Question: I have seen extensions display an important notification in the bottom right when vscode auto-dates them, like this:

How can I display a message like this the time someone runs the new version of an extension I maintain?
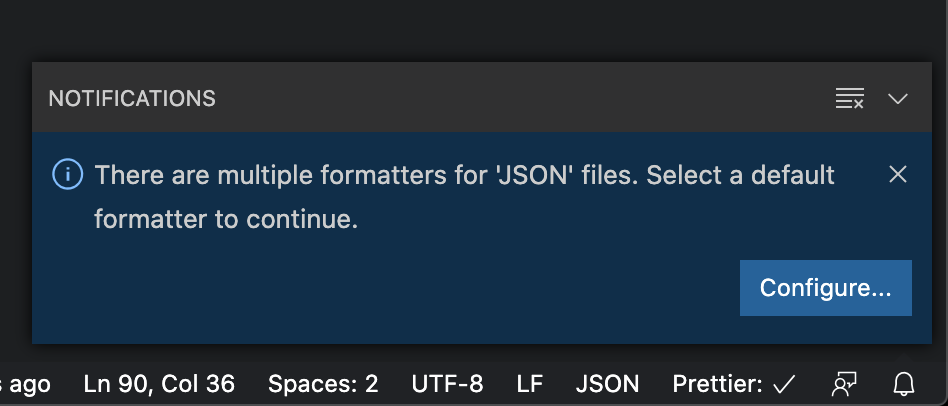
Answer: I have looked at the source code of the 'Material Theme' how they do it. It was the first extension to show me such a message and a theme extension would not have a lot of code.
What they do is: write a file in the directory of the extension that contains the version number of the extension the last time they showed the message. It is stored in JSON format because 'package.json' is too.
On activation:
- 'user_config.json''package.json'- - 'user_config.json''package.json'- 'package.json'- - 'package.json''user_config.json'